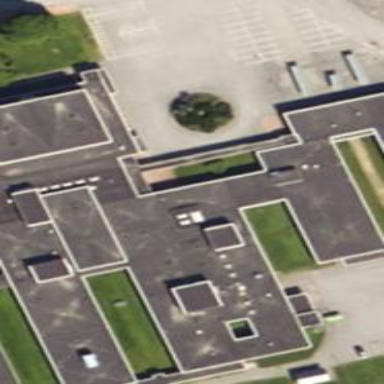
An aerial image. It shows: School building.